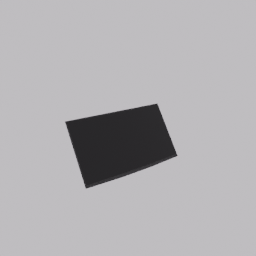
Label: electronics